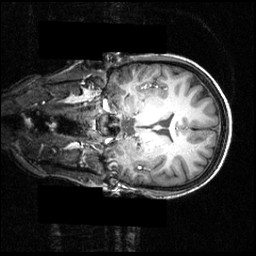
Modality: T1w
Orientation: coronal
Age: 27
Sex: female
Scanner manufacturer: siemens
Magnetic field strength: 3.951 T
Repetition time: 1.5 s
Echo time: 0.00335 s